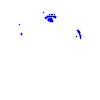
Particle: kaon